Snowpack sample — Buffalo Mountain, Silverthorne, Colorado, USA (2/22/26, 2:02 PM MST)
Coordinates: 39.622, -106.113
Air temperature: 33 °F
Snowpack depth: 63 cm
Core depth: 20 cm
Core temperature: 24.8 °F
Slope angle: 11°, slope face: 116°
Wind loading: low
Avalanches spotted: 0
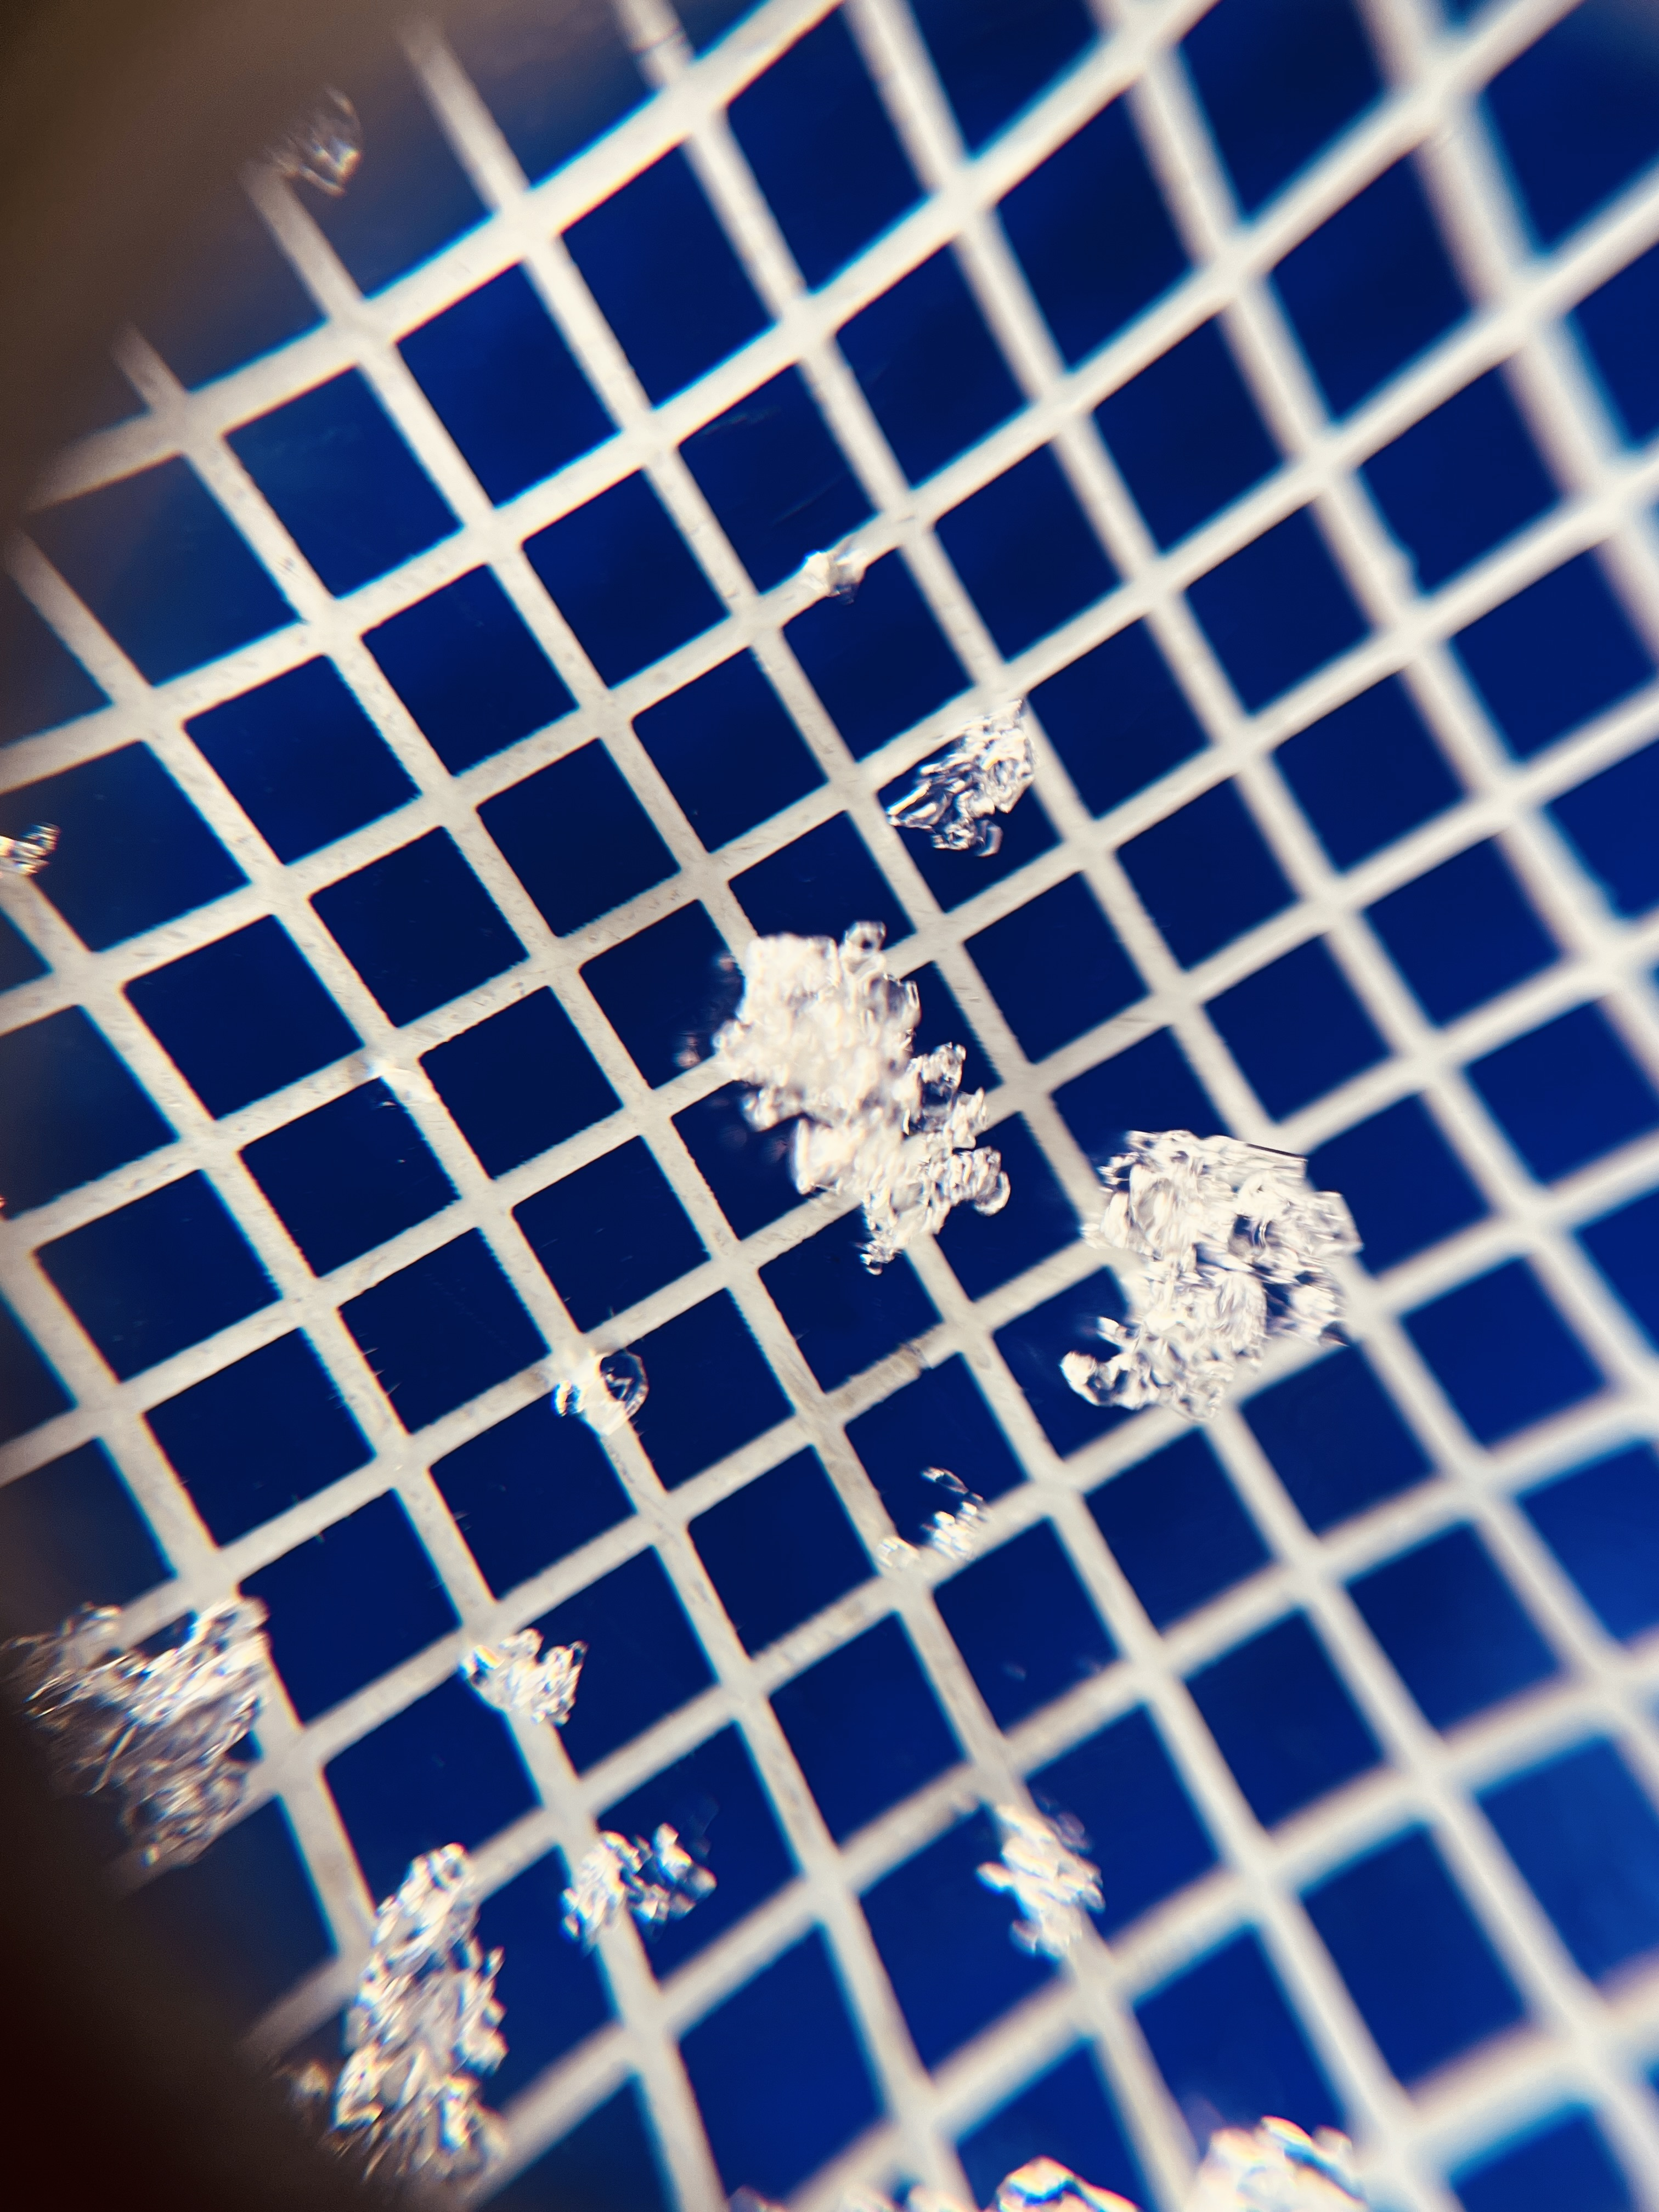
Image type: magnified_profile
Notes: In a firebreak similar to site 1, minimal wind loading with no spotted avalanches (not many faces in view though)